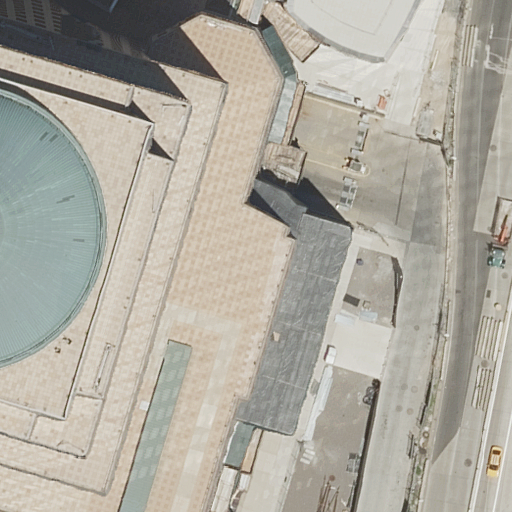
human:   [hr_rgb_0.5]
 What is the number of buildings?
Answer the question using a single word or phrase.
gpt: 2

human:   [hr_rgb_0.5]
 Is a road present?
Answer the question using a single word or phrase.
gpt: yes

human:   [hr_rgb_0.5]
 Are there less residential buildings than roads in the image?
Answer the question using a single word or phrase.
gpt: yes

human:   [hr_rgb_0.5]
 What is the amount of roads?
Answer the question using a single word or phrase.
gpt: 5

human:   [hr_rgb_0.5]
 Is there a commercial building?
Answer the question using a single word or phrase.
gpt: no

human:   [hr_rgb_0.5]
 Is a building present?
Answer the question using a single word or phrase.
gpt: yes

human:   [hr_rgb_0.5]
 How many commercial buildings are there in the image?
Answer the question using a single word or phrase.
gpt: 0

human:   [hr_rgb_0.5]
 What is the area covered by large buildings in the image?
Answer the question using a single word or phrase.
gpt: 5232m2

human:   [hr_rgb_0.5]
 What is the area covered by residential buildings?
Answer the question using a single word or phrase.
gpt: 5433m2

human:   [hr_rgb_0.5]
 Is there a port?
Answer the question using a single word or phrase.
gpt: no

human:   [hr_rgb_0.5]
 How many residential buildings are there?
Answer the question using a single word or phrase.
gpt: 2

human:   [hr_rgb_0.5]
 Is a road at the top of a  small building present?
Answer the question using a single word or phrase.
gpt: no

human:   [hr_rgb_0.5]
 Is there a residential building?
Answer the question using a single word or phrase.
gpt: yes

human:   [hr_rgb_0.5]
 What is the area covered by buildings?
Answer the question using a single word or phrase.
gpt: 5433m2

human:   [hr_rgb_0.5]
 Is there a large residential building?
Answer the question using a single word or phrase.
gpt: yes

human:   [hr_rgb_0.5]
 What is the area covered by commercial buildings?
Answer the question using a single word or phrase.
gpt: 0m2

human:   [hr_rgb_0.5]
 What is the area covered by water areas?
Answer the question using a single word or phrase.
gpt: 0m2

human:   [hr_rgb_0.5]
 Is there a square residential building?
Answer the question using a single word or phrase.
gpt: no

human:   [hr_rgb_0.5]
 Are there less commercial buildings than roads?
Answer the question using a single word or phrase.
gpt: yes

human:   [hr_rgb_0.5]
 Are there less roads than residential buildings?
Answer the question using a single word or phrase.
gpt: no

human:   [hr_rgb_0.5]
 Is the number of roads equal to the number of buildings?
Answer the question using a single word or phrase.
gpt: no

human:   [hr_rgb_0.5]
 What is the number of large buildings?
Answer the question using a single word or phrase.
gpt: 1

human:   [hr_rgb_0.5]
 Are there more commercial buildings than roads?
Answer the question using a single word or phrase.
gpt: no

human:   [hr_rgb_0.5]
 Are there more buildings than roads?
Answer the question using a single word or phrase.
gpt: no

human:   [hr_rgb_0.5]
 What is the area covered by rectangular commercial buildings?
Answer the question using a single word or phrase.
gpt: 0m2

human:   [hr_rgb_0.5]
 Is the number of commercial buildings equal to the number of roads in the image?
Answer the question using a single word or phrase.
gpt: no

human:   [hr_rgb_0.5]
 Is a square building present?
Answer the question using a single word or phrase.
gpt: no

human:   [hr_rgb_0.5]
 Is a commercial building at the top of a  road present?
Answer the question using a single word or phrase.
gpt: no

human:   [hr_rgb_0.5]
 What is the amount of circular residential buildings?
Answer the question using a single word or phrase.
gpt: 0

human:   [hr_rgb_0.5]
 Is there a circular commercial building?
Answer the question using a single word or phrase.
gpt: no

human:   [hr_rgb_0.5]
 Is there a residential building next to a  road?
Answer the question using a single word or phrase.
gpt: yes

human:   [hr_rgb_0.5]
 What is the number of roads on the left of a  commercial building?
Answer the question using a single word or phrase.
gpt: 0

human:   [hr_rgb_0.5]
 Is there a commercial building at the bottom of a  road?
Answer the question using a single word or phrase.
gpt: no

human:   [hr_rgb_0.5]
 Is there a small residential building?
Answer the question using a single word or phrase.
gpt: no

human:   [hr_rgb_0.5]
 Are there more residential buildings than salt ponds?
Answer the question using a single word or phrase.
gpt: yes

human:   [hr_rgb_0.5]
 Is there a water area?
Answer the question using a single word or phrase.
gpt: no

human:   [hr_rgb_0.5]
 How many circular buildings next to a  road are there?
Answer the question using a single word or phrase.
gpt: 0

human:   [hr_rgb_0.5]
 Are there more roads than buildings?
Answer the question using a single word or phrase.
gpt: yes

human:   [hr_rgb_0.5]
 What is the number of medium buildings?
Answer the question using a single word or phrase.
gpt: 1

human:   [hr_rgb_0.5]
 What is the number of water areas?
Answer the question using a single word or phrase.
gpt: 0

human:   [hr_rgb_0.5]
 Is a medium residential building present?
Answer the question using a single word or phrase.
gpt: yes

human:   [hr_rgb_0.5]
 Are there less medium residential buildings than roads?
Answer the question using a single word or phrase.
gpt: yes

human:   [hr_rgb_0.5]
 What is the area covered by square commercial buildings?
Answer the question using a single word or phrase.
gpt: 0m2

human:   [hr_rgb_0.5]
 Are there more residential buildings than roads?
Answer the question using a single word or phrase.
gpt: no

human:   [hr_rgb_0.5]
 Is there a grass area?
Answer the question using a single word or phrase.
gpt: no

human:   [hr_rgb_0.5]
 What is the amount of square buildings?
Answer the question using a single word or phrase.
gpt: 0

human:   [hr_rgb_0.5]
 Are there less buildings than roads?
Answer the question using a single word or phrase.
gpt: yes

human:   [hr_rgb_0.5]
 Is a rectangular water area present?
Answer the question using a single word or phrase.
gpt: no

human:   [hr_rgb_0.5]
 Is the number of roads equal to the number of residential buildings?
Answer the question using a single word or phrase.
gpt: no

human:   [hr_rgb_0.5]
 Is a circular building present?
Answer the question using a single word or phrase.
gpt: no

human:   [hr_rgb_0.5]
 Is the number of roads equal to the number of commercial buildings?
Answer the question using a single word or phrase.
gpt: no

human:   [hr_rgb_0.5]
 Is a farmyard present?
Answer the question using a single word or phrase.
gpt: no

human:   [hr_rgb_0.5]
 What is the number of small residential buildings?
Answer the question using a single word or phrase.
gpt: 0

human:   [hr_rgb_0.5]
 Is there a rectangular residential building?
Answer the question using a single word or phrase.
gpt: yes

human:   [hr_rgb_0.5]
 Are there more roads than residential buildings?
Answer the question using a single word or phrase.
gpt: yes

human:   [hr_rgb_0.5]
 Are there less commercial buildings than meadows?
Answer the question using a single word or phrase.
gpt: no

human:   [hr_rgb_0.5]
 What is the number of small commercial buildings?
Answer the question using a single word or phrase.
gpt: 0

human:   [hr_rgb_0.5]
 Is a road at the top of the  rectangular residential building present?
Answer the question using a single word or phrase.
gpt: no

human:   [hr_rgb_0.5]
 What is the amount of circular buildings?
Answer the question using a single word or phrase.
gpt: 0

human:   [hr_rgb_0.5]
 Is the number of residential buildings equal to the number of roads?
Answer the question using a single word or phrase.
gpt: no

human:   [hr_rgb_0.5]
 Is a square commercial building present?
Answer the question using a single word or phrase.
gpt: no

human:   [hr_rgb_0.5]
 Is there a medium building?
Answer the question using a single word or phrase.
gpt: yes

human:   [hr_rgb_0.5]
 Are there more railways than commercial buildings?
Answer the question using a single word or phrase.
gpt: no

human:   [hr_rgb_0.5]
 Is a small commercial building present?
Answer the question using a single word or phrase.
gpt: no